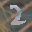
Label: 2